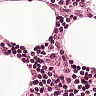
Metastatic tissue present: no